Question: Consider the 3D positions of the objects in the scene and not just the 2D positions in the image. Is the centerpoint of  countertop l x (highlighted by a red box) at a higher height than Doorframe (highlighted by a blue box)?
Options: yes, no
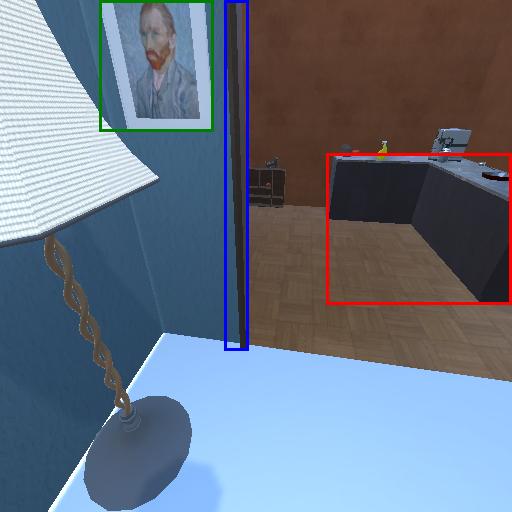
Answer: yes